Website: walmart
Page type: receipt
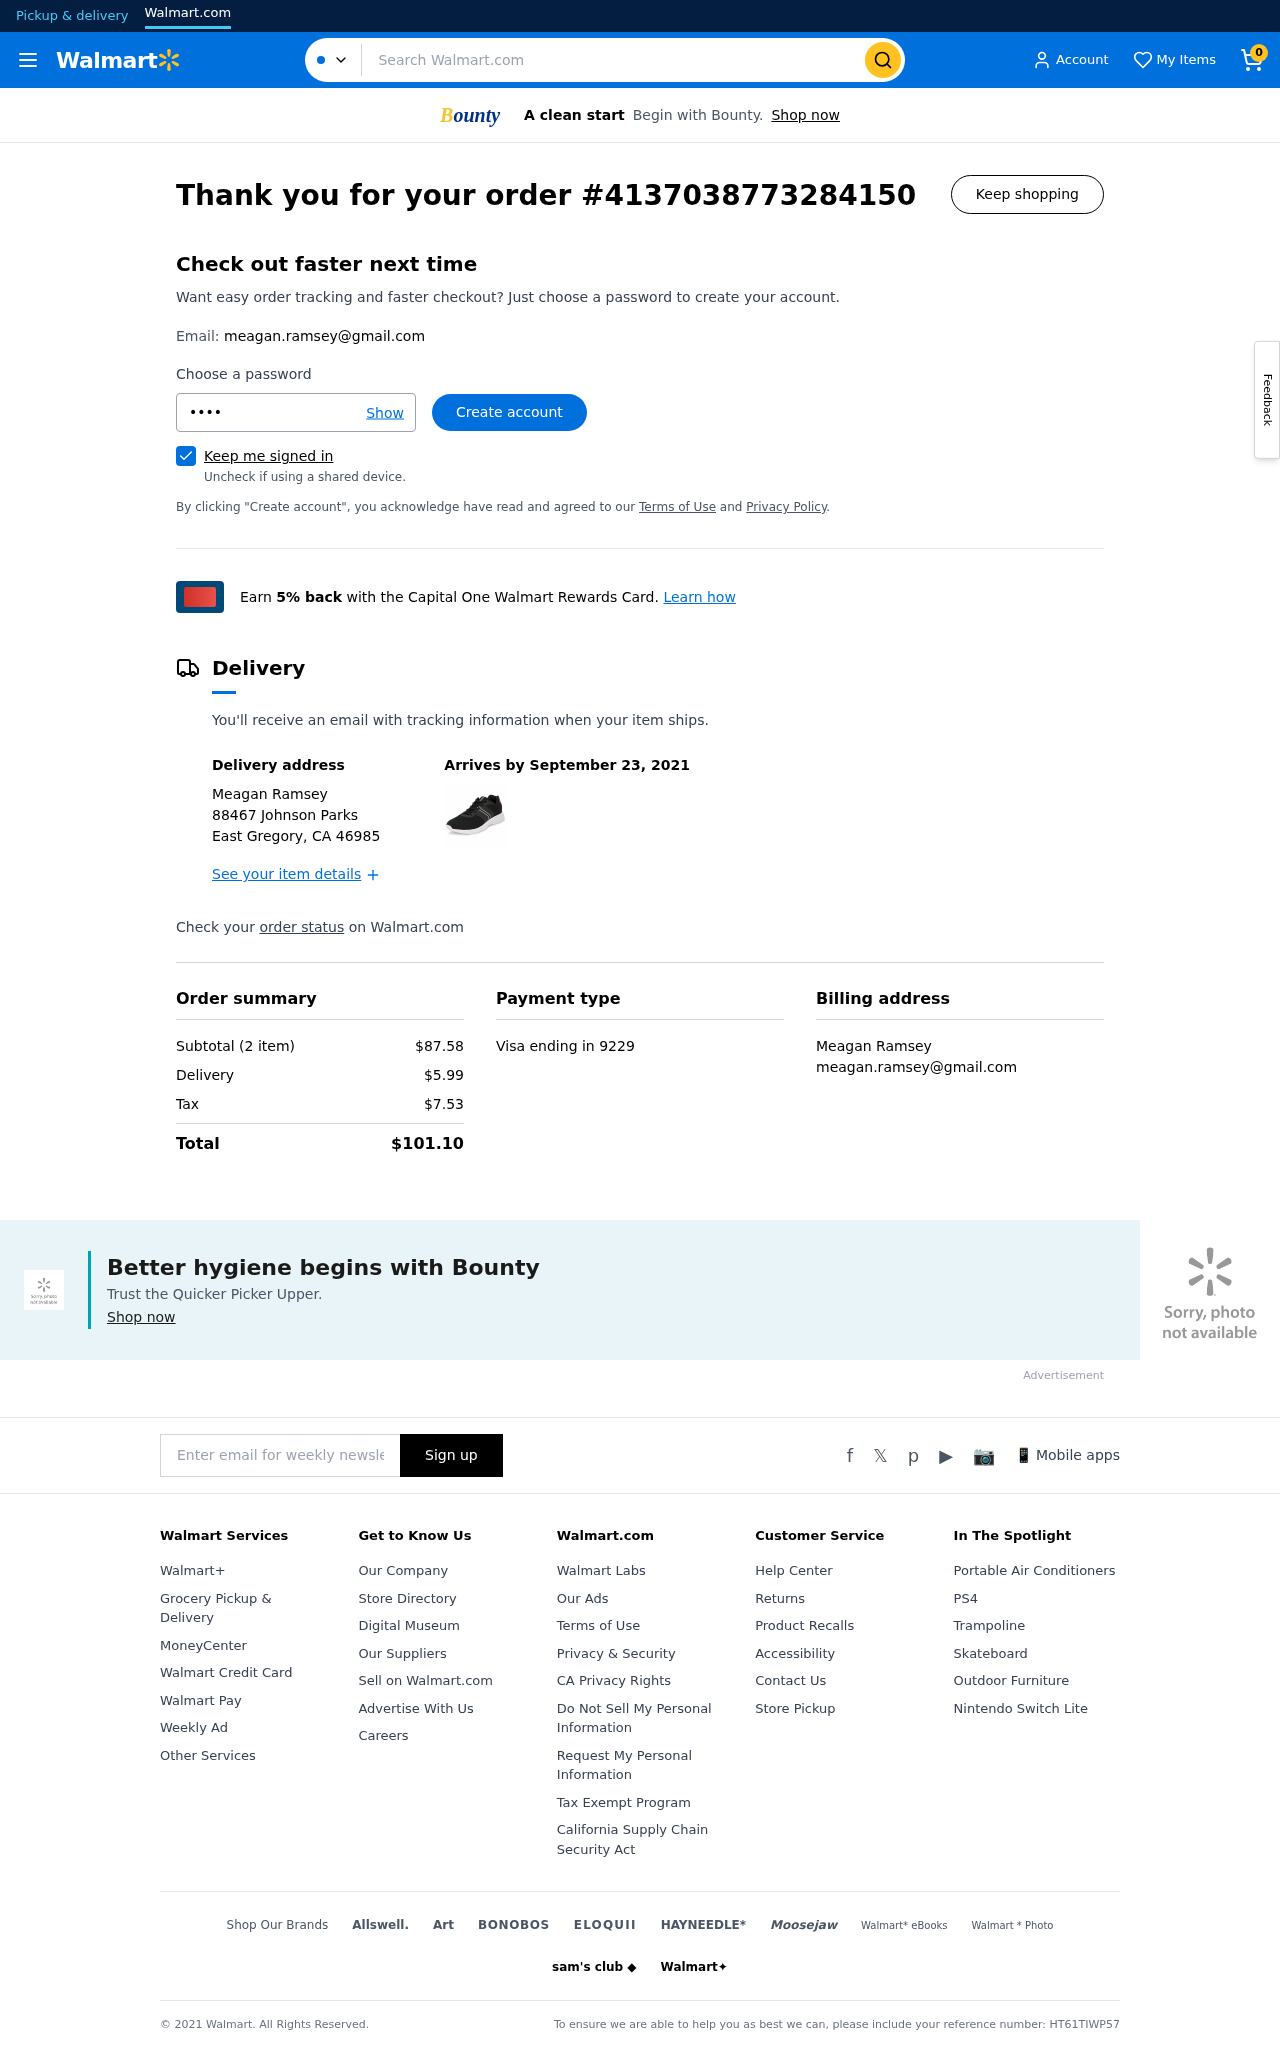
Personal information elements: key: PII_CARD_LAST4
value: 9229
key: PII_CARD_TYPE
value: Visa
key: PII_CITY_STATE_ZIP
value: East Gregory, CA 46985
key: PII_EMAIL
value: meagan.ramsey@gmail.com
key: PII_EMAIL2
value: meagan.ramsey@gmail.com
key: PII_FULLNAME
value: Meagan Ramsey
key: PII_FULLNAME2
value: Meagan Ramsey
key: PII_STREET
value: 88467 Johnson Parks
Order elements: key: ORDER_NUM_ITEMS
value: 0
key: ORDER_ID
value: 4137038773284150
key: ORDER_DELIVERY_DATE
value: September 23, 2021
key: ORDER_NUM_ITEMS
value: Subtotal (2 item)
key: ORDER_SUBTOTAL
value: $87.58
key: ORDER_SHIPPING_COST
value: $5.99
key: ORDER_TAX
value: $7.53
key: ORDER_TOTAL
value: $101.10
Search elements: key: HEADER_SEARCH
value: Search Walmart.com